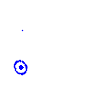
Particle: electron